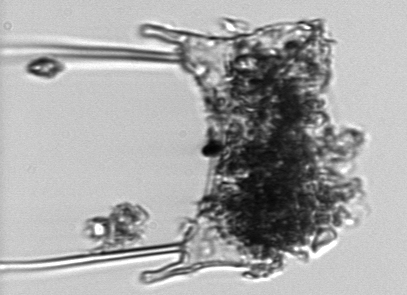
Label: Odontella